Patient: sex F, age 37
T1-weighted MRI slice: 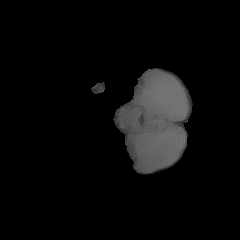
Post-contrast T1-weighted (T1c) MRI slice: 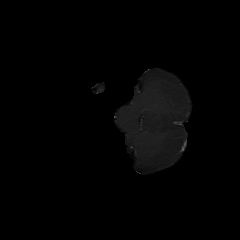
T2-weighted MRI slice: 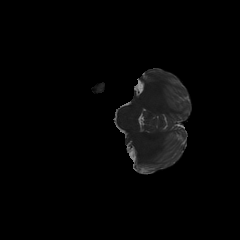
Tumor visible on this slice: no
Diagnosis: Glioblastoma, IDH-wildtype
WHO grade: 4